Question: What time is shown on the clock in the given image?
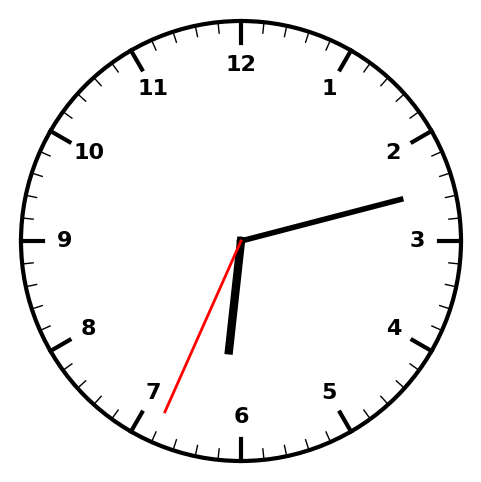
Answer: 06:12:34